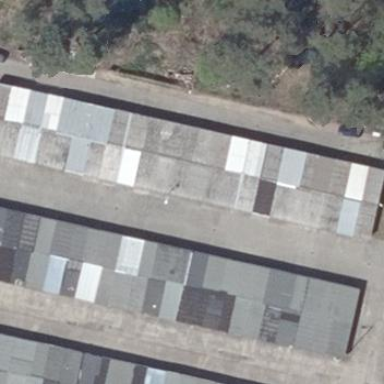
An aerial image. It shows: Group of garages.